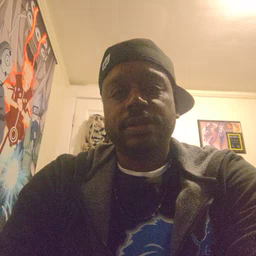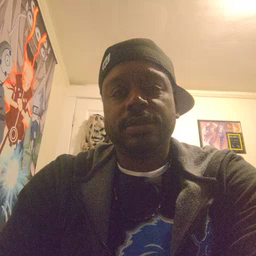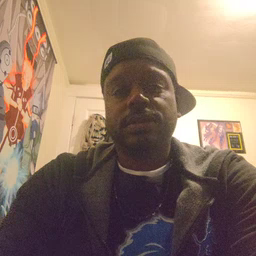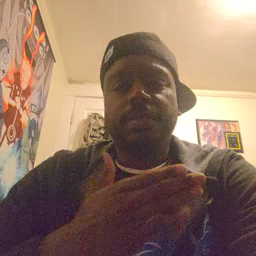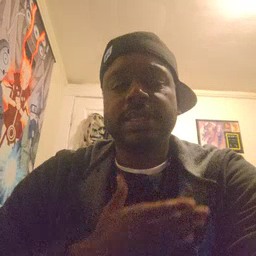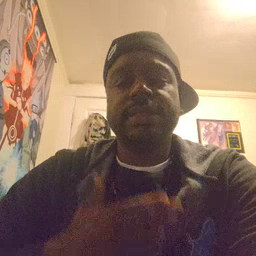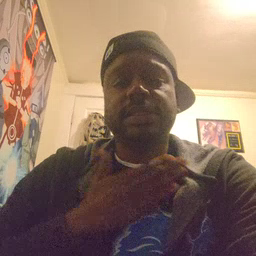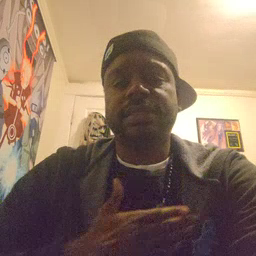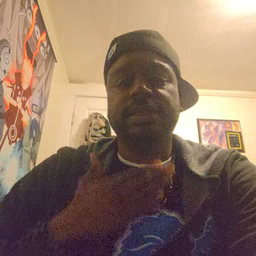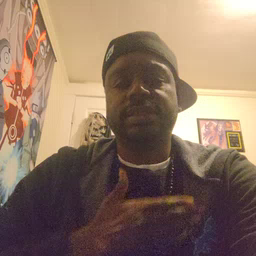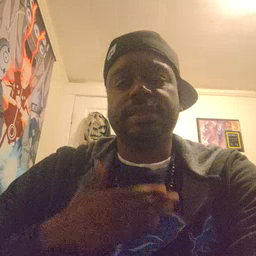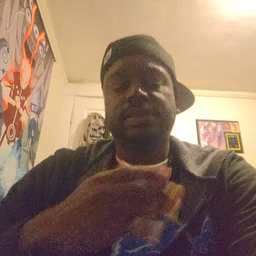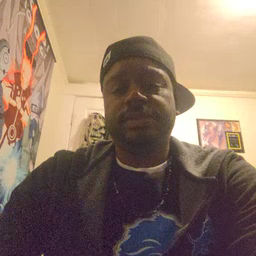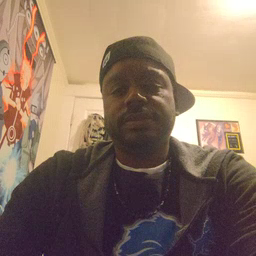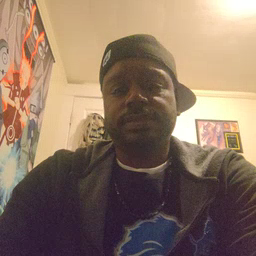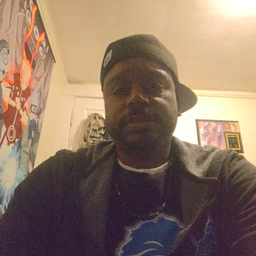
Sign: please